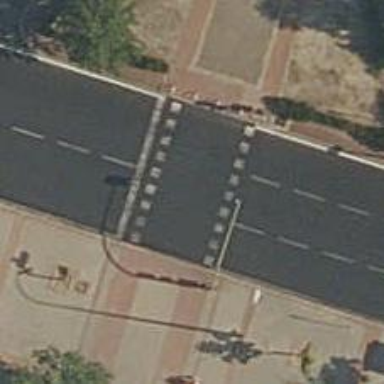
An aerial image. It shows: Crossing with zebra markings controlled by traffic signals.